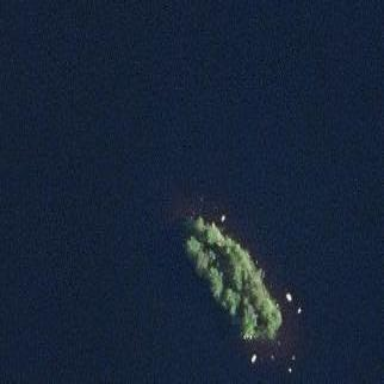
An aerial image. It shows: Islet.